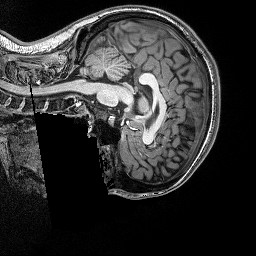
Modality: T1w
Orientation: sagittal
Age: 18
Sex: female
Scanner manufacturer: siemens
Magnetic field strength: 3 T
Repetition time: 2.5 s
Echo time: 0.00343 s